Interaction volume radius: 5 \u00c5
Interaction volume height: 10 \u00c5
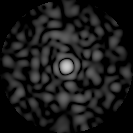
Disorder parameter: 0.8973